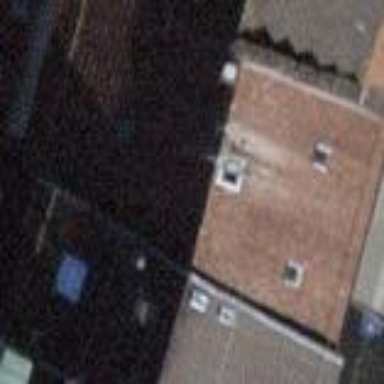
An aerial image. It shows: Terrace building with gabled roof.